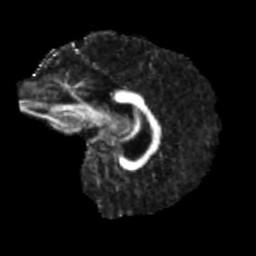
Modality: FA
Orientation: sagittal
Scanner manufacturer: siemens
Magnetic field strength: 3 T
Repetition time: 4 s
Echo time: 0.0594 s